Question: I'm trying to use HTML5 drag and drop in my website. dragstart and dragend are fired, but dragenter, dragleave, dragover, and drop don't work until I refresh the page.

The node from the tree in the sidebar should be able to drag to the cell in the table. The tree is made with <URL>. I've tried it with Firefox, Chrome, and IE. They all have the same behavior.
'''
<section id="navbar-jstree">
</section>
<script>
$(function () {
$('#navbar-jstree')
.on('select_node.jstree', loadDetails)
.on('after_open.jstree', addAttributes)
.jstree({
'core' : {
'data' : {
'url' : function (node) {
return node.id === '#' ?
'/nav_trees.json' :
'/nav_trees/' + node.id + '.json';
},
'data' : function (node) {
return {'id': node.id};
}
},
'themes' : {"dots" : false}
},
'plugins' : ['types']
});
function addAttributes(e, data) {
$('#' + data.node.id + ' ul > li').each(function(idx, elem) {
var node = $(elem);
var node_id = node.attr('id') % 1e8;
if (isItem(node_id)) {
node
.attr('draggable', 'true')
.on('dragstart', function(e){
$(this).addClass('dragged');
e.originalEvent.dataTransfer.effectAllowed = 'copy';
var nodeData = { name: $(this).text(), id: $(this).attr('id') };
e.originalEvent.dataTransfer.setData('text/plain', JSON.stringify(nodeData));
}).on('dragend', function(e) {
$(this).removeClass('dragged');
});
}
});
}
});
</script>
'''
'''
$ ->
$.event.props.push 'dataTransfer'
handleDragEnter = -> $(this).addClass 'droppable'
handleDragLeave = -> $(this).removeClass 'droppable'
handleDragOver = (e) ->
e.preventDefault()
e.originalEvent.dataTransfer.dropEffect = 'copy'
false
handleDrop = (e) ->
e.stopPropagation()
e.preventDefault()
$(this).removeClass 'droppable'
nodeDataStr = e.dataTransfer.getData 'text/plain'
nodeData = JSON.parse nodeDataStr
column = $(this).index() + 1
data =
text: nodeData.name
node_id: nodeData.id
start: $('.scheduler .th:nth-child(' + column + ')').text()
user_id: $(this).parents('.scheduler-row').prev().data('id')
$.post '/events', data
false
$('.scheduler-row td')
.on('dragenter', handleDragEnter)
.on('dragover', handleDragOver)
.on('dragleave', handleDragLeave)
.on('drop', handleDrop)
'''
'''
<div class="scheduler table">
<div class="thead">
<div class="tr">
<div class="th">2014-06-09</div>
<div class="th">2014-06-16</div>
<div class="th">2014-06-23</div>
<div class="th">2014-06-30</div>
<div class="th">2014-07-07</div>
<div class="th">2014-07-14</div>
<div class="th">2014-07-21</div>
</div>
</div>
<table cellspacing="0">
<tbody>
<tr>
<th scope="row" data-id="1">Eva Ogbe</th>
<td class="scheduler-row">
<table class="table" cellspacing="0">
<tbody>
<tr>
<td class=""></td><td></td><td></td><td></td><td></td><td></td><td></td>
</tr>
</tbody>
</table>
</td>
</tr>
</tbody>
</table>
</div>
'''
I tried to do a <URL>, but that works fine.
## How do I get the drop action to work without needed to refresh?
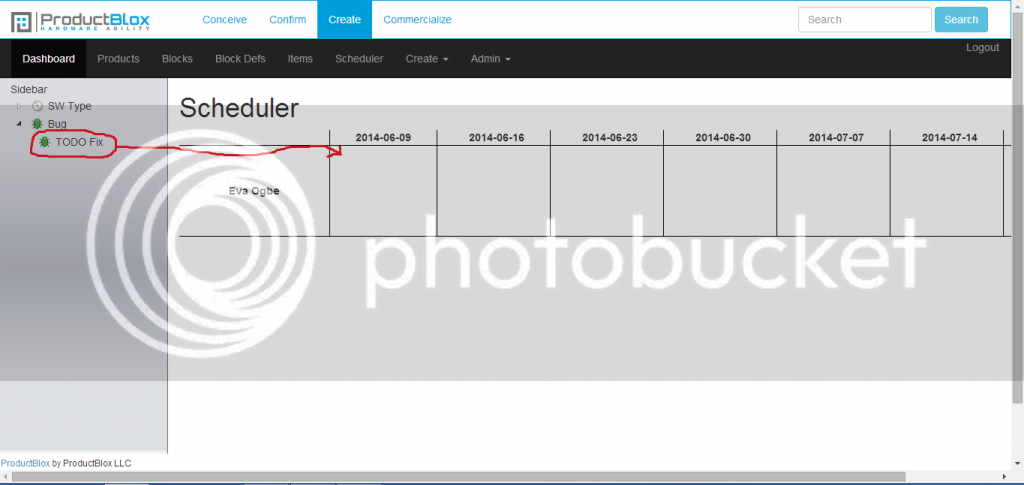
Answer: Did some more digging. Turns out the problem was with my coffeescript not loading due to turbolinks. The <URL> is to bind the document ready event to page change like so:
'''
ready = ->
$.event.props.push 'dataTransfer'
# ...snip remainder of function...
$(document).on 'page:change', ready
'''